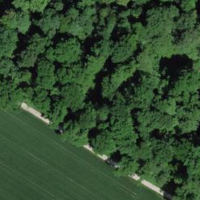
EUNIS habitat code: 41
Species observed at this site:
Impatiens parviflora